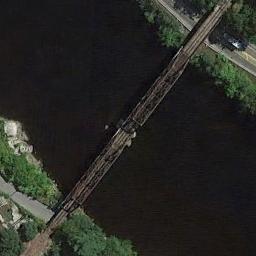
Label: bridge